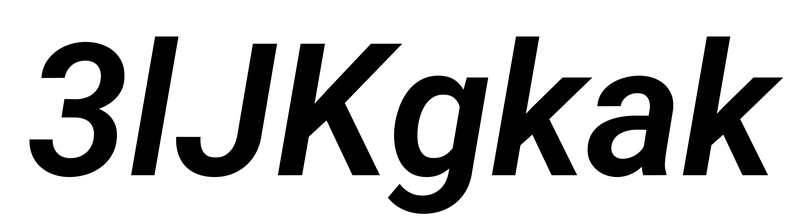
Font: Roboto-Italic_SemiBold_Italic